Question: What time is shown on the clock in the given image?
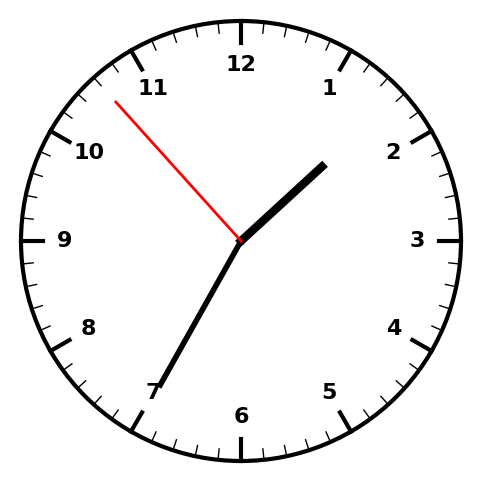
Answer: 01:34:53